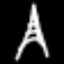
Label: The Eiffel Tower